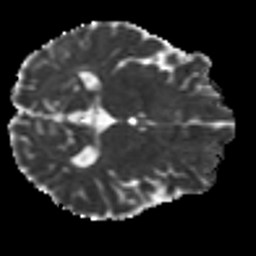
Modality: MD
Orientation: axial
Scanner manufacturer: siemens
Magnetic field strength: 3 T
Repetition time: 9.6 s
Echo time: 0.077 s